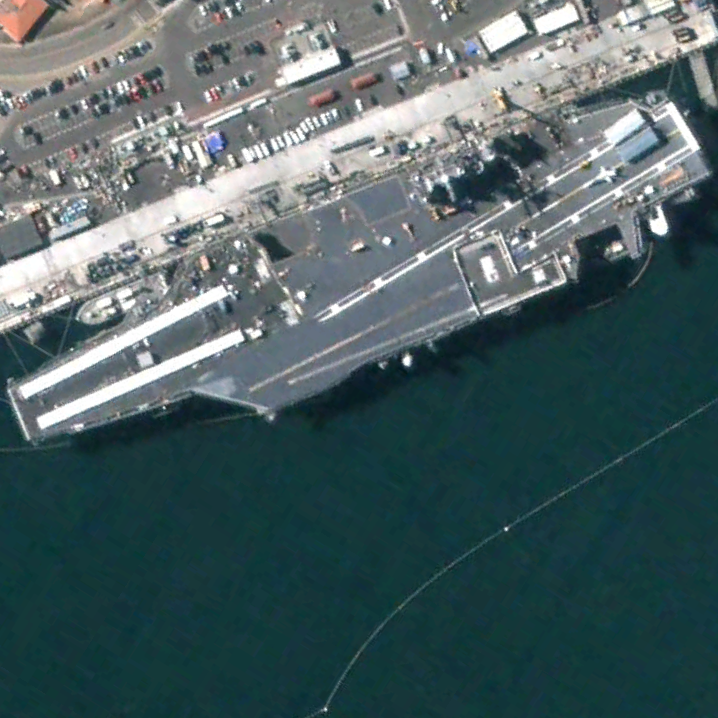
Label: aircraft_carrier